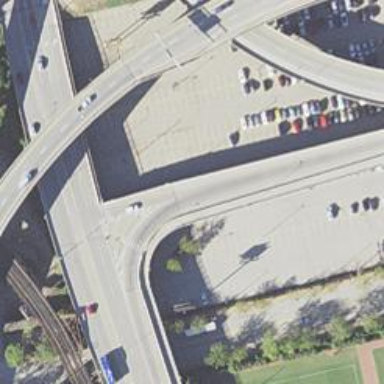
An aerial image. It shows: Primary_link highway crossing bridge.